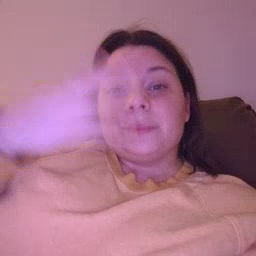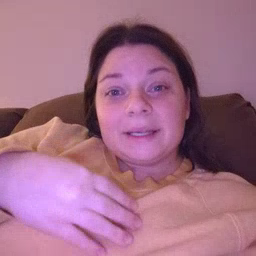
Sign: pretty